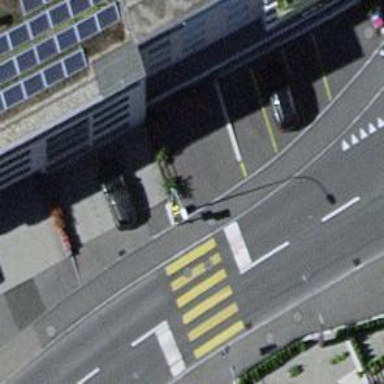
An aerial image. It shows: Kerb barrier.